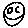
Label: smiley face